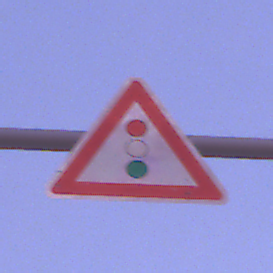
Verkehrszeichen: Lichtzeichenanlage
Umgebung: Outdoor, Nature
Tageszeit: Dawn
Wetter: PartlyCloudy
Licht: Natural
Jahreszeit: NotSpecified
Kontrast: MediumContrast